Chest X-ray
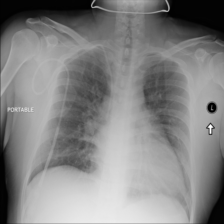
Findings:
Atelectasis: negative
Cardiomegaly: negative
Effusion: negative
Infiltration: negative
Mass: negative
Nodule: negative
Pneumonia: negative
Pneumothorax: negative
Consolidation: negative
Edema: negative
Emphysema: negative
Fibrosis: negative
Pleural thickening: negative
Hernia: negative